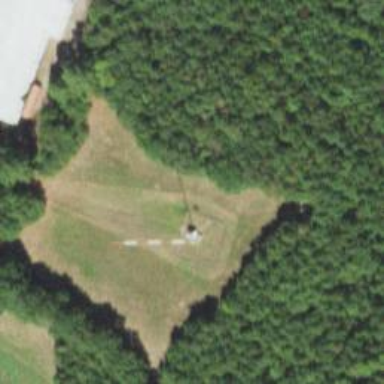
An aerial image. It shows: Communication mast tower.